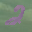
Label: 2